Interaction volume radius: 10 \u00c5
Interaction volume height: 20 \u00c5
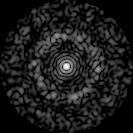
Disorder parameter: 0.8491